Question: I'm using magento 1.5. I have a requirement to install a third-party ecommerce package. When i log into Magento Connect, i do not see "Direct package file upload" as an option.
In 1.5 how do i upload a zip/tgz etc?

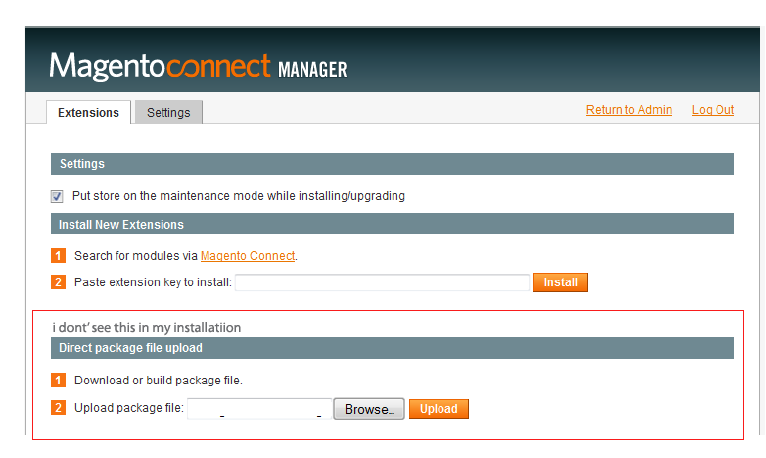
Answer: I upgraded to 1.5.1 and the "direct package file upload" appeared.